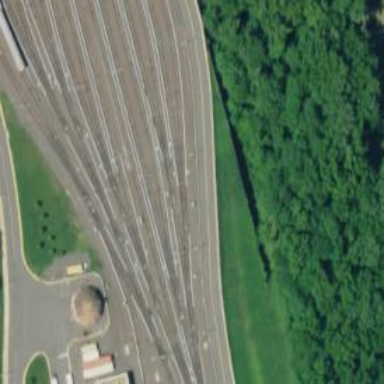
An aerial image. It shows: Electrified rail in service yard.